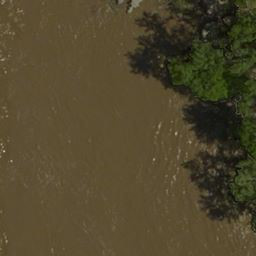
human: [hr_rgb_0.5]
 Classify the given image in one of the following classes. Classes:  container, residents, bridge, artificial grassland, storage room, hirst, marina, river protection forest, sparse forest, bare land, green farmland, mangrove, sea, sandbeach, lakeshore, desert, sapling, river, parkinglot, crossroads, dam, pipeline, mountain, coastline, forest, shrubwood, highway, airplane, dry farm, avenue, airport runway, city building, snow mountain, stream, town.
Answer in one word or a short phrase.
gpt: river protection forest